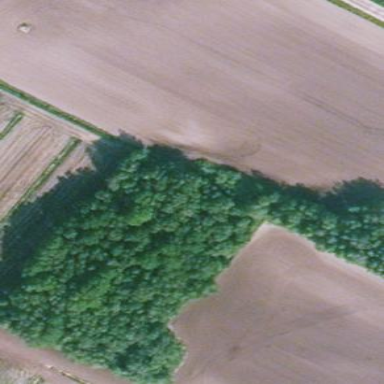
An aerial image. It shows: Forest area.